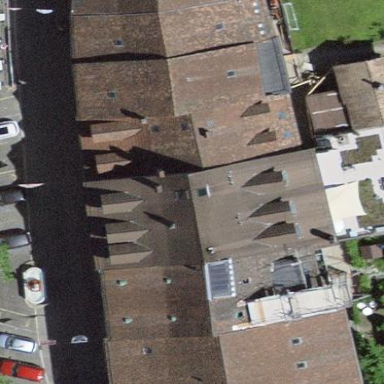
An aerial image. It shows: Building with gabled roof oriented across.